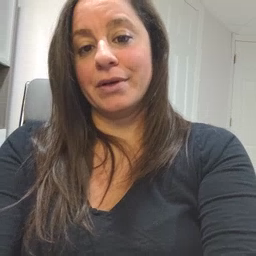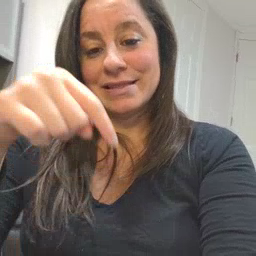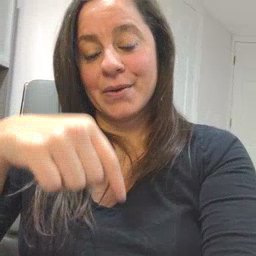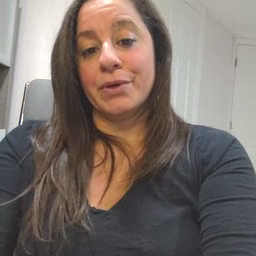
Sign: down